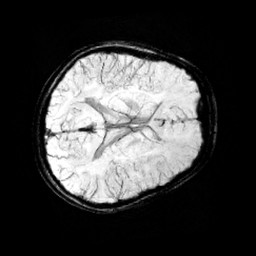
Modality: minIP
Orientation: axial
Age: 9
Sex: male
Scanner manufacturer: siemens
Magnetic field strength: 3 T
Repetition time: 0.027 s
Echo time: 0.02 s